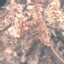
Label: HerbaceousVegetation